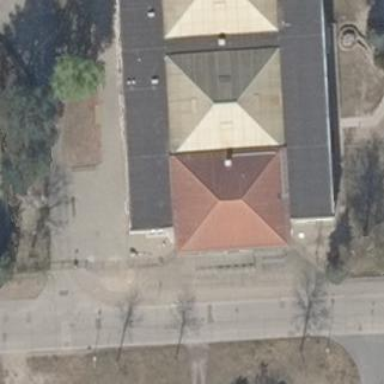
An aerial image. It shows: Building with hipped roof tiles.